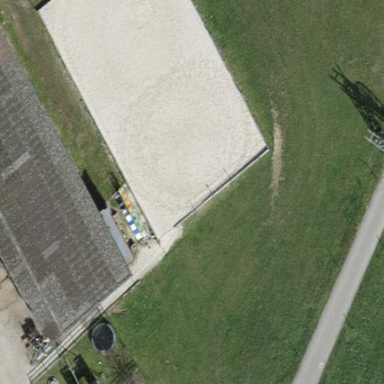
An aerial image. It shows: Equestrian pitch for leisure land use.